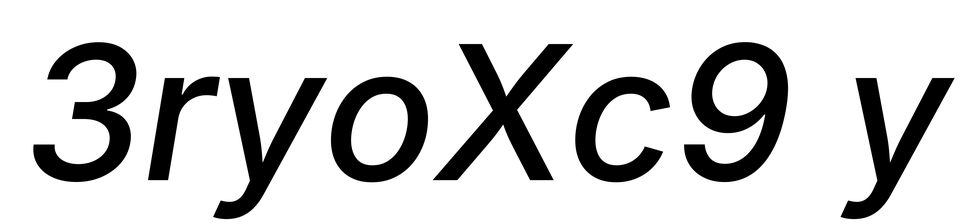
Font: Inter-Italic_Medium_Italic